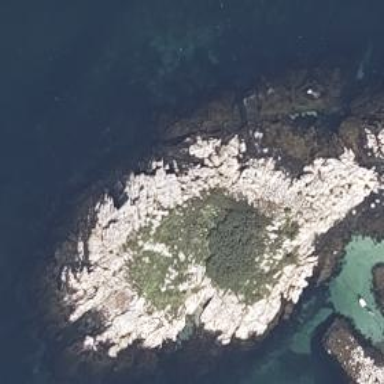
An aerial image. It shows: Islet located along the natural coastline.